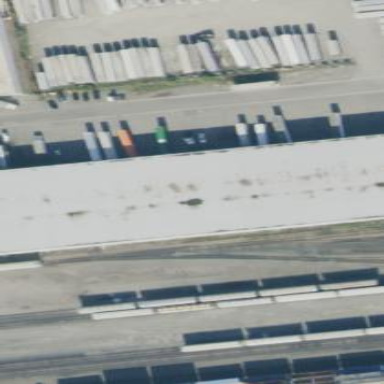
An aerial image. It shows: Industrial building.